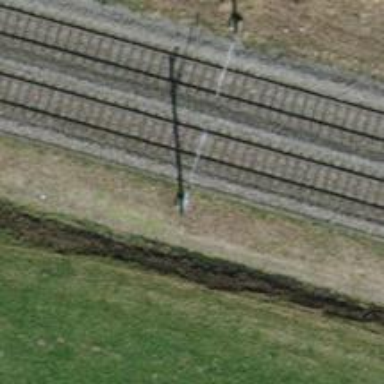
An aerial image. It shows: Railway milestone.